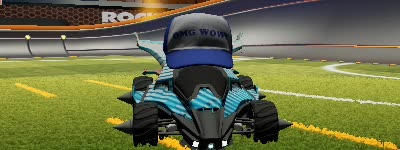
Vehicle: aftershock